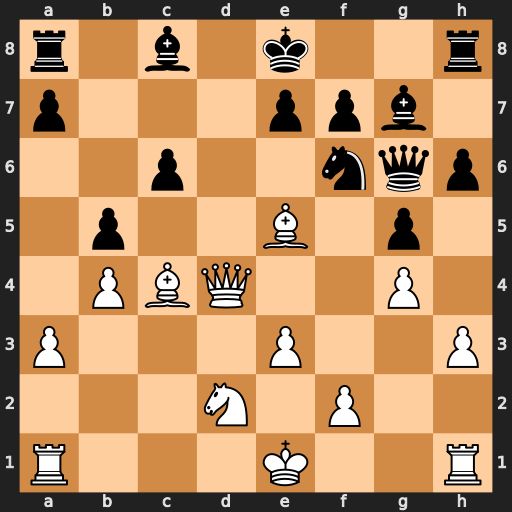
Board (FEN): r1b1k2r/p3ppb1/2p2nqp/1p2B1p1/1PBQ2P1/P3P2P/3N1P2/R3K2R
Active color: w
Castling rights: KQkq
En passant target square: -
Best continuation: Bd3 Qxd3 Qxd3